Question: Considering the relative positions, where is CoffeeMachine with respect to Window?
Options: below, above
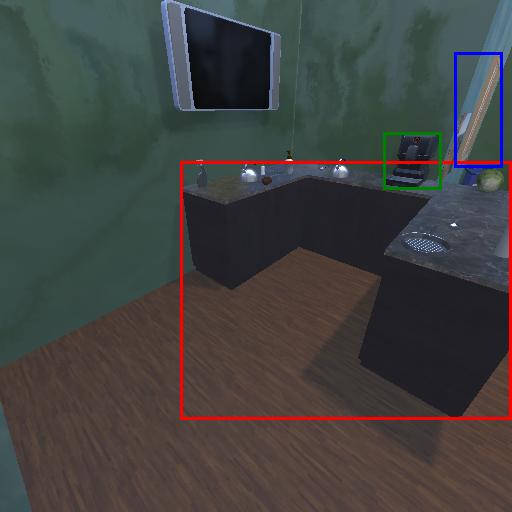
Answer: below